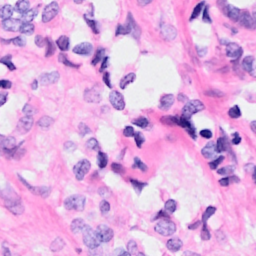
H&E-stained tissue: Breast